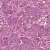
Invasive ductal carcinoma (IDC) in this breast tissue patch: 1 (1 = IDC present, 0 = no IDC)